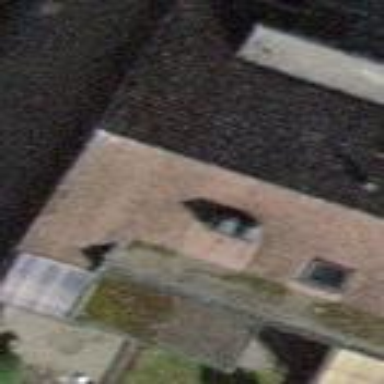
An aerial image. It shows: Terrace building.